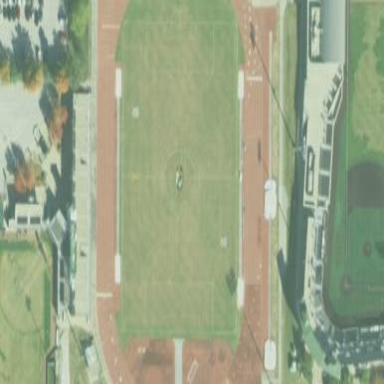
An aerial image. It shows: Soccer pitch designated for leisure and sports activities.